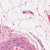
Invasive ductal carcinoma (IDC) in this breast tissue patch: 0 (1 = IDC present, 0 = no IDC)